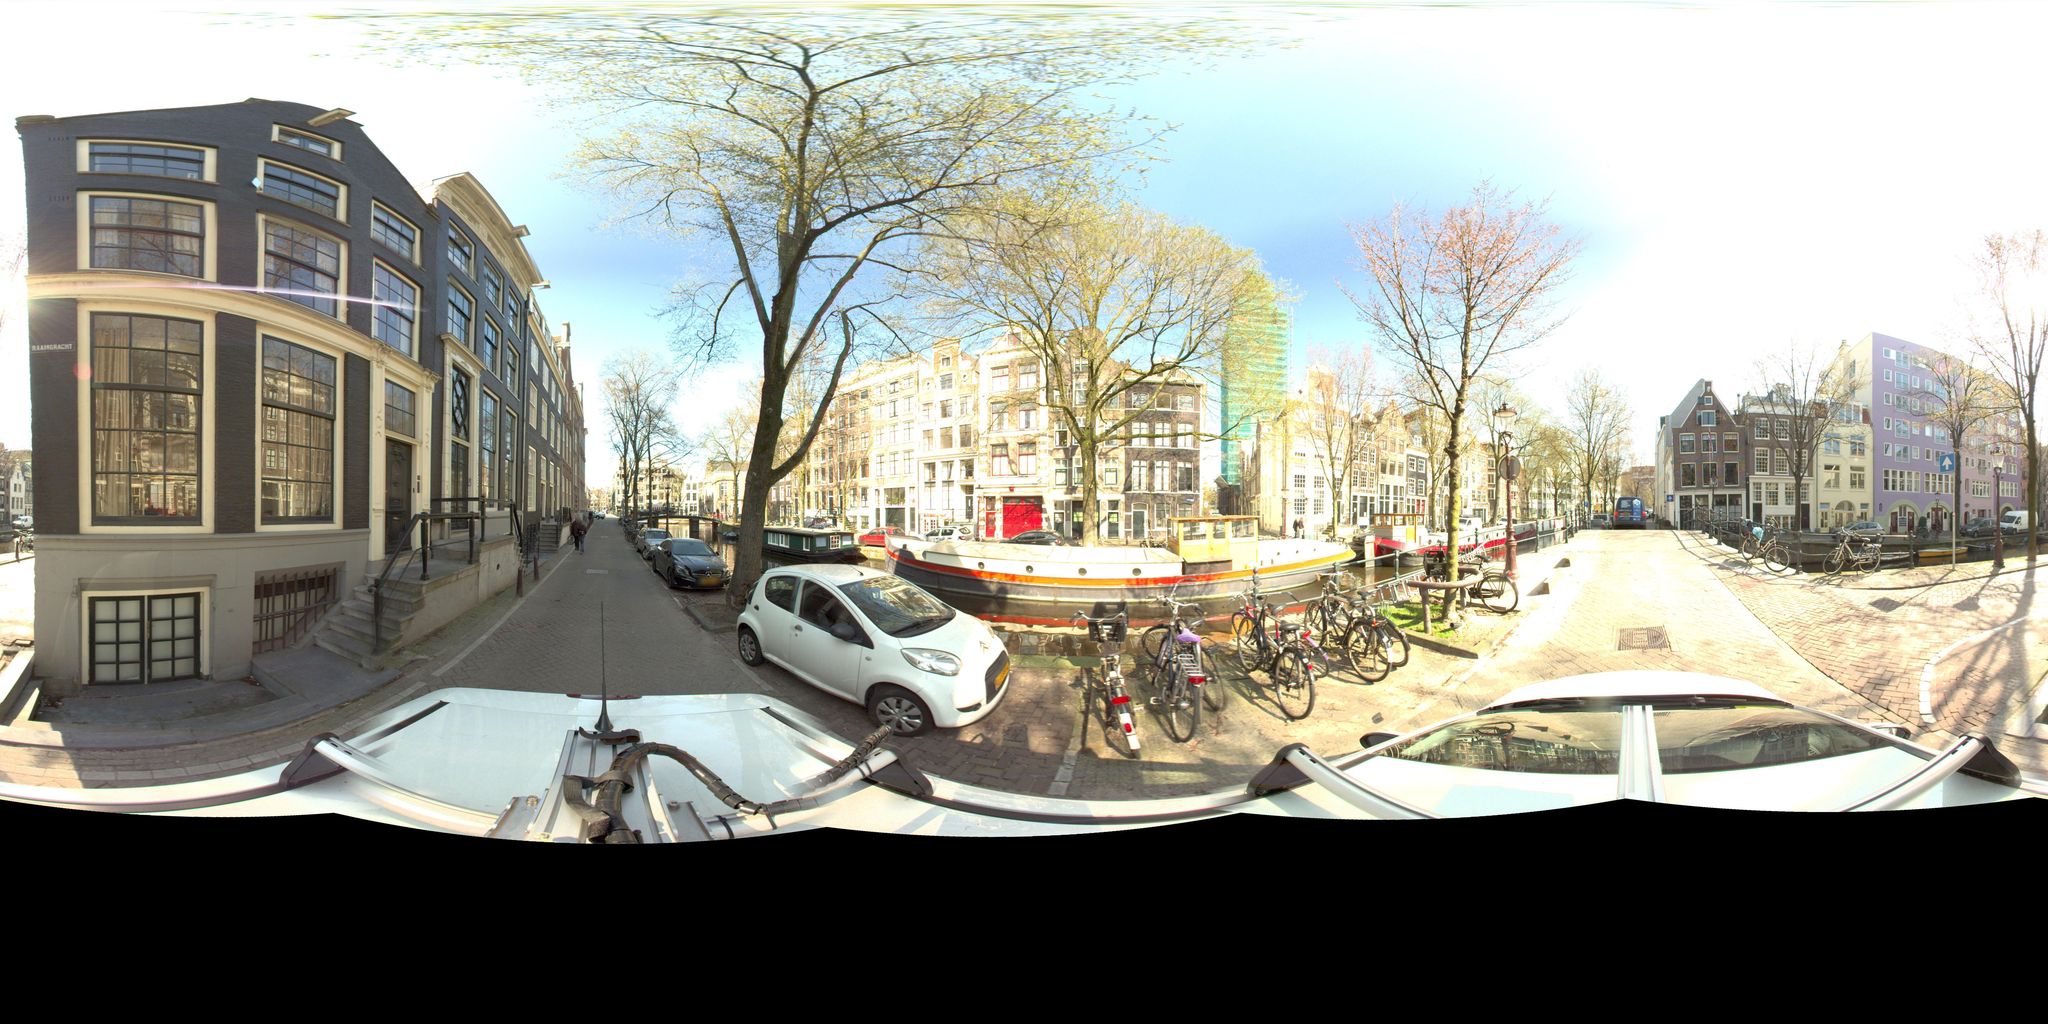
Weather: snowy
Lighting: day
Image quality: slightly poor
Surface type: driving surface
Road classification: unclassified
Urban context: urban centre
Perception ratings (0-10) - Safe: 3.34, Lively: 6.33, Beautiful: 6.35, Boring: 3.98, Depressing: 2.65, Wealthy: 2.55